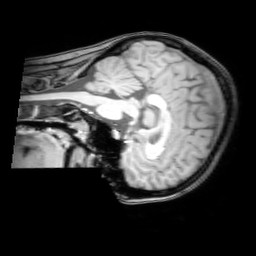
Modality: T1w
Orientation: sagittal
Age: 22
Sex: female
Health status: healthy
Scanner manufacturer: philips
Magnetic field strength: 3 T
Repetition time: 0.012 s
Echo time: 0.0037 s